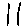
Label: line